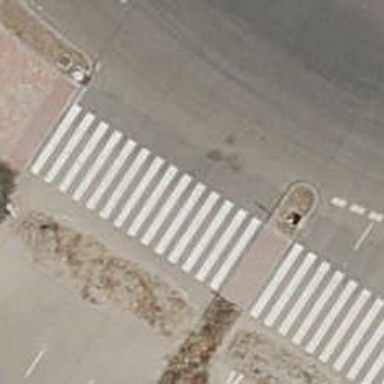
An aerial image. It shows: Sidewalk along the footway.